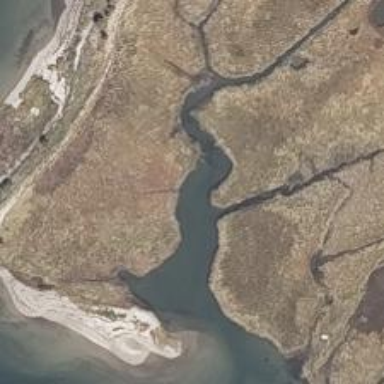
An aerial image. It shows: Tidal channel.